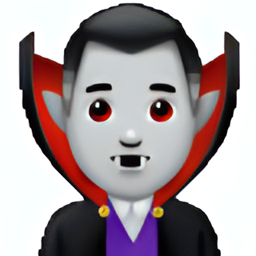
Name: man vampire light skin tone
Emoji: 🧛🏻‍♂️
Group: People & Body
Sub-group: person-fantasy